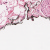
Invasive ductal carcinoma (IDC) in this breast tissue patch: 0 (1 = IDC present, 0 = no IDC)